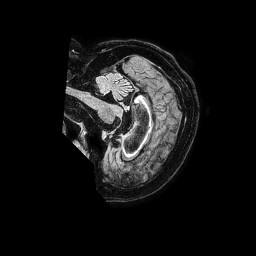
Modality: FLAIR
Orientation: sagittal
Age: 71
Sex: female
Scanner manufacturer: philips
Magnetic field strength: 1.5 T
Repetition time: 4.8 s
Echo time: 0.3 s